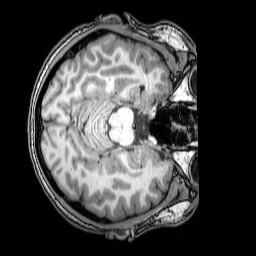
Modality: T1w
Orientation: axial
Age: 20
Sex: male